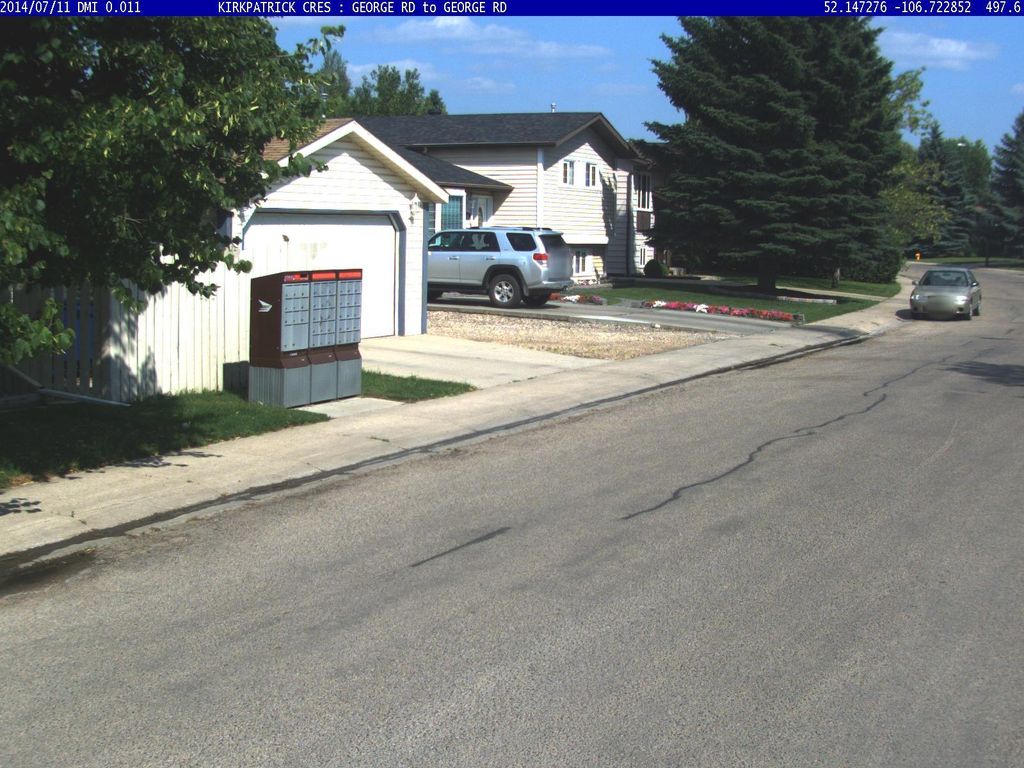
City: saskatoon